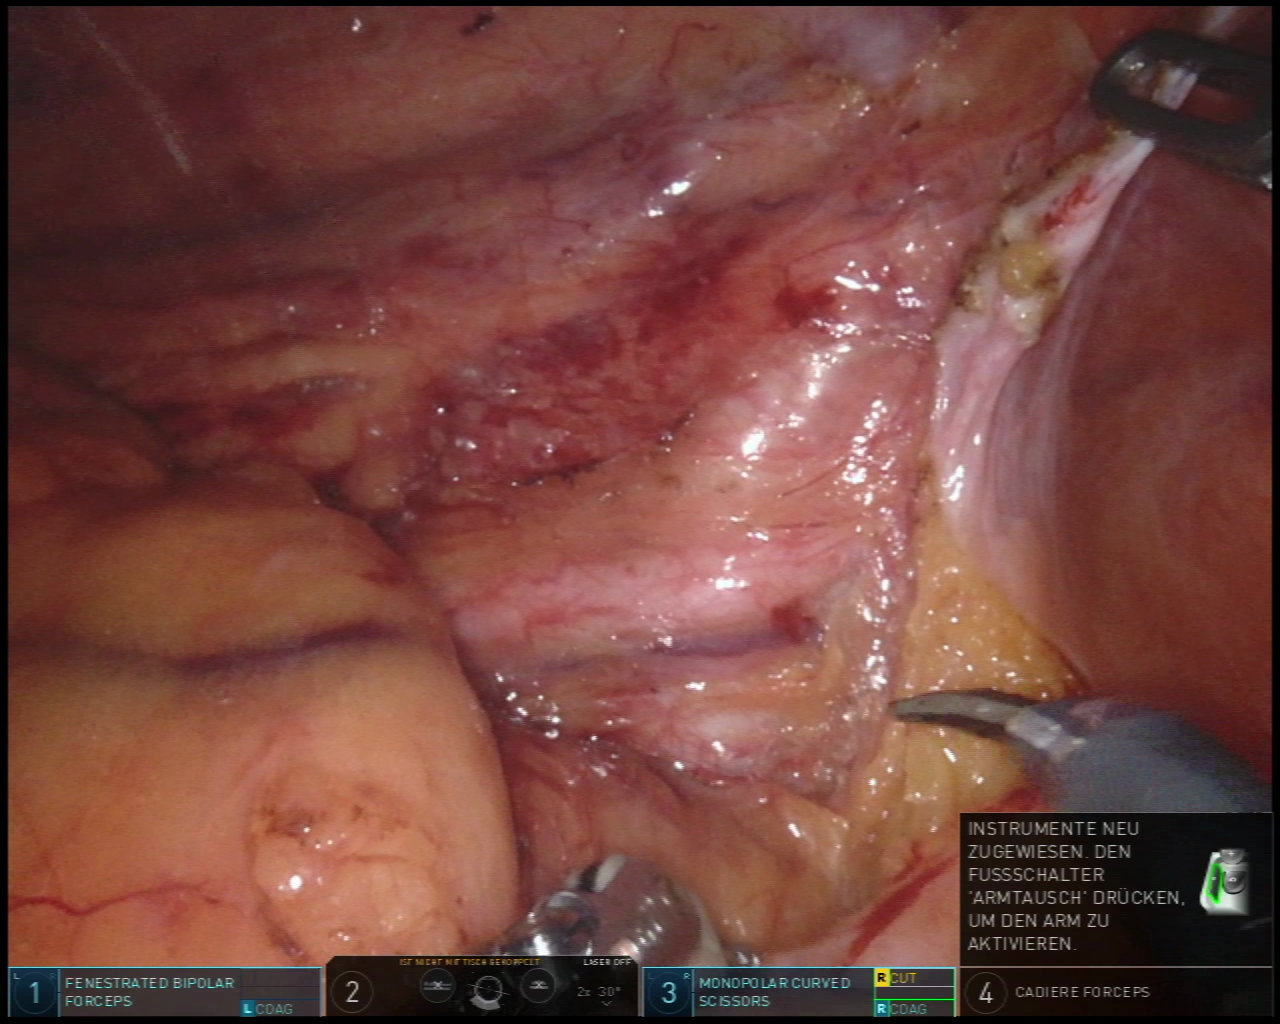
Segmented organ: ureter
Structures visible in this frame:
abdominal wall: yes
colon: no
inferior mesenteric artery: no
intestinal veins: no
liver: no
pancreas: no
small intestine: no
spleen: no
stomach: no
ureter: yes
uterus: no
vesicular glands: no